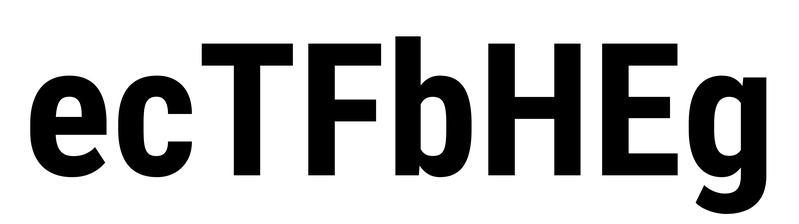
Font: Roboto_Condensed_Bold